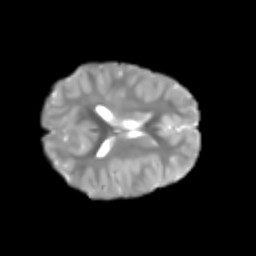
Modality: T2w
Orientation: axial
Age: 6
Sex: female
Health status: healthy